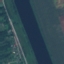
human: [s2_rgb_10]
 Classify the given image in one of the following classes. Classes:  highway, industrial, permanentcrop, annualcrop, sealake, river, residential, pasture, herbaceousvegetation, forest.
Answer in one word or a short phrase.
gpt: River